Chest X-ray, AP view. Patient: 56 years old, sex F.
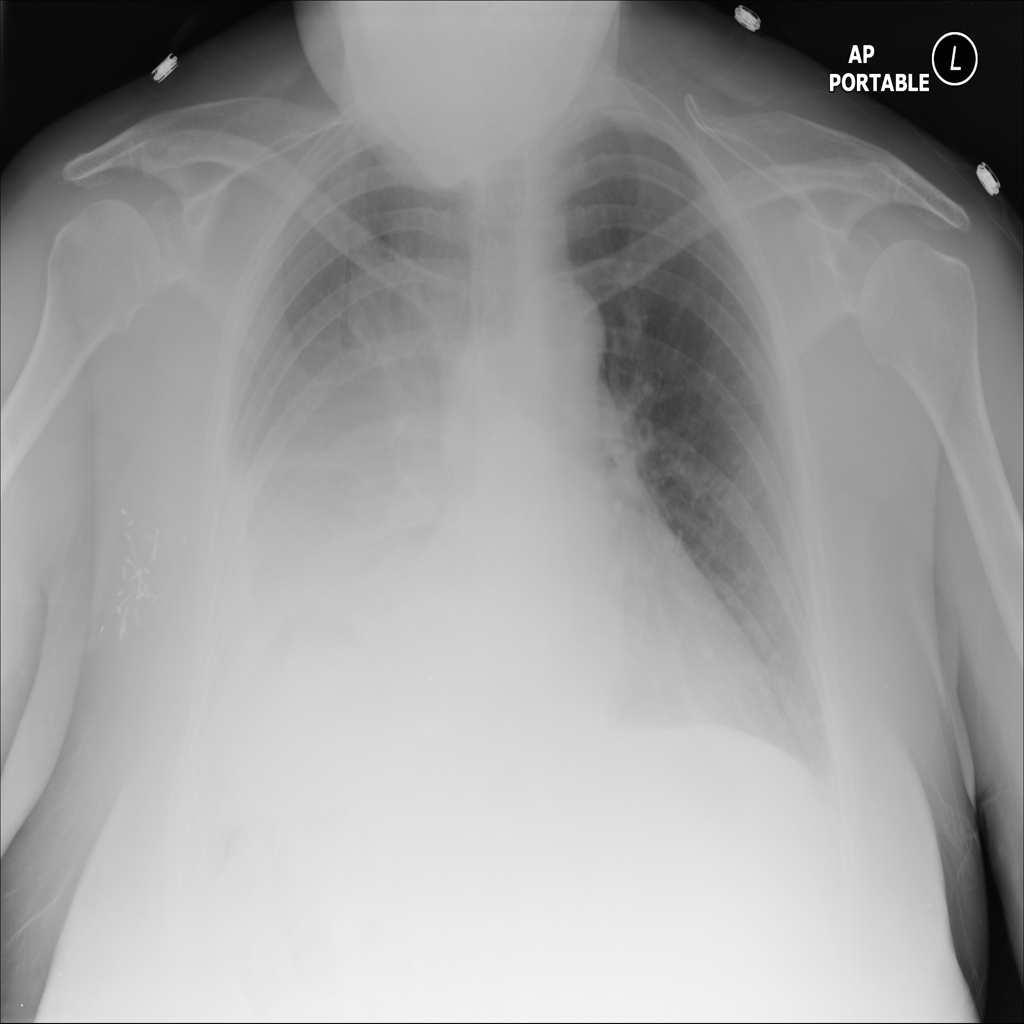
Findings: Effusion